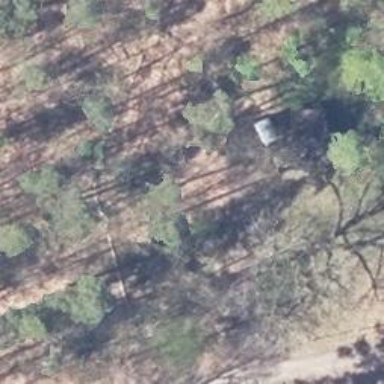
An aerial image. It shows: Shelter.